【题型】解答题　【知识点】向量　【难度】hard
如图所示，在 $\triangle ABC$ 中，$AB = 1$，$AC = 2$，$\angle BAC = 120^\circ$，$\overrightarrow{BD} = 2\overrightarrow{DA}$，$\overrightarrow{CE} = 2\overrightarrow{EB}$。

(1) 用 $\overrightarrow{AB}$、$\overrightarrow{AC}$ 表示 $\overrightarrow{AE}$；

(2) 若 $\lambda \in (0,1)$，$\overrightarrow{CP} = \lambda \overrightarrow{CB}$，是否存在实数 $\lambda$ 使得 $\overrightarrow{CD} \perp \overrightarrow{AP}$？若存在，求出 $\lambda$ 的值；若不存在，说明理由。

(3) 若 $O$ 是 $\triangle ABC$ 内一点，且满足 $\overrightarrow{OC} + 2\overrightarrow{OB} + m\overrightarrow{OA} = \vec{0}\ (m > 0)$，求 $\overrightarrow{OA} \cdot \overrightarrow{OC} + 2\overrightarrow{OA} \cdot \overrightarrow{OB}$ 的最小值。
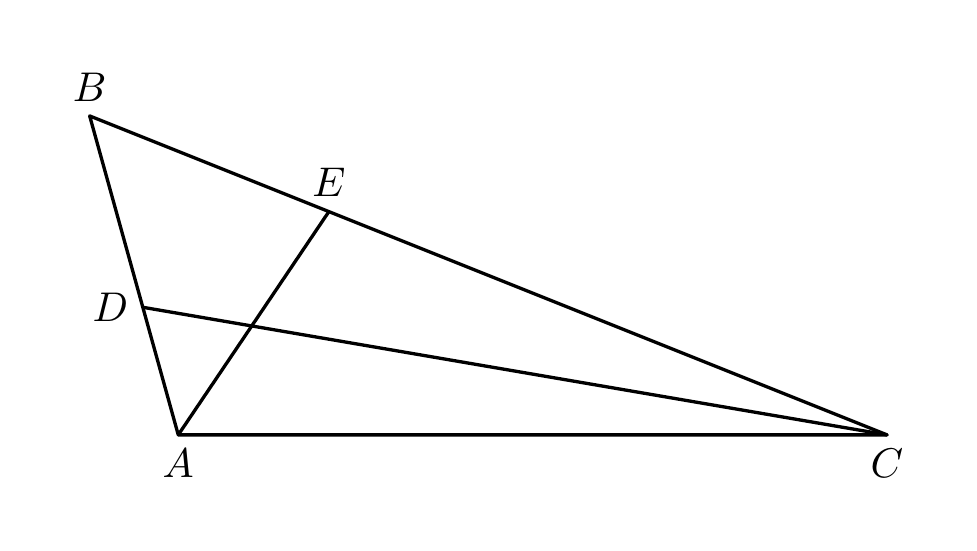
【解答】
【答案】(1) \(\boldsymbol{\overrightarrow{AE} = \frac{2}{3}\overrightarrow{AB} + \frac{1}{3}\overrightarrow{AC}}\)
(2) 存在，\(\boldsymbol{\lambda = \frac{13}{17}}\)
(3) \(\boldsymbol{-\frac{1}{3}}\)

\vspace{1em}

【分析】
(1) 结合条件，根据向量的线性关系，即可求解；
(2) 利用基底 \(\overrightarrow{AB},\overrightarrow{AC}\) 表示向量 \(\overrightarrow{CD}\) 和 \(\overrightarrow{AP}\)，再结合垂直关系的向量运算，即可求解；
(3) 首先由向量的线性运算关系推出点 \(O,A,E\) 三点共线，\(\therefore -m|\overrightarrow{OA}|^2 = 3\overrightarrow{OE} \cdot \overrightarrow{OA} = -3|\overrightarrow{OE}| \cdot |\overrightarrow{OA}|\)，再结合基本不等式求最值，并化简 \(\overrightarrow{OA} \cdot \overrightarrow{OC} + 2\overrightarrow{OA} \cdot \overrightarrow{OB}\)，求最值。

\vspace{1em}

【详解】
(1) \(\overrightarrow{AE} = \overrightarrow{AB} + \overrightarrow{BE} = \overrightarrow{AB} + \frac{1}{3}\overrightarrow{BC} = \overrightarrow{AB} + \frac{1}{3}(\overrightarrow{AC} - \overrightarrow{AB}) = \frac{2}{3}\overrightarrow{AB} + \frac{1}{3}\overrightarrow{AC}\)。

(2) 设 \(\overrightarrow{CP} = \lambda \overrightarrow{CB}\)，
\[
\because \overrightarrow{AP} = \overrightarrow{AC} + \overrightarrow{CP},
\]
\[
\therefore \overrightarrow{AP} = \overrightarrow{AC} + \lambda \overrightarrow{CB} = \overrightarrow{AC} + \lambda(\overrightarrow{AB} - \overrightarrow{AC}) = \lambda \overrightarrow{AB} + (1 - \lambda)\overrightarrow{AC},
\]
\[
\because \overrightarrow{CD} \perp \overrightarrow{AP},\ \therefore \overrightarrow{CD} \cdot \overrightarrow{AP} = 0,
\]
\[
\left(\frac{1}{3}\overrightarrow{AB} - \overrightarrow{AC}\right) \cdot \left[\lambda \overrightarrow{AB} + (1 - \lambda)\overrightarrow{AC}\right] = \frac{1}{3}\lambda \overrightarrow{AB}^2 - (1 - \lambda)\overrightarrow{AC}^2 + \left(\frac{1}{3} - \frac{4}{3}\lambda\right)\overrightarrow{AB} \cdot \overrightarrow{AC}
\]
解得 \(\lambda = \frac{13}{17}\)，
\(\therefore\) 存在点 \(P\)，使得 \(CD \perp AP\)。

(3) \(\because \overrightarrow{AE} = \frac{2}{3}\overrightarrow{AB} + \frac{1}{3}\overrightarrow{AC}\)，
\[
\therefore \overrightarrow{AE}^2 = \frac{4}{9}\overrightarrow{AB}^2 + \frac{1}{9}\overrightarrow{AC}^2 + 2 \times \frac{2}{3} \times \frac{1}{3} \times \overrightarrow{AB} \cdot \overrightarrow{AC} = \frac{4}{9},
\]
\[
\because \overrightarrow{OC} + 2\overrightarrow{OB} + m\overrightarrow{OA} = \vec{0}\ (m \in \mathbb{R}),
\]
\[
\therefore \overrightarrow{OE} + \overrightarrow{EC} + 2(\overrightarrow{OE} + \overrightarrow{EB}) + m\overrightarrow{OA} = \vec{0},
\]
\[
\therefore 3\overrightarrow{OE} + \overrightarrow{EC} + 2\overrightarrow{EB} + m\overrightarrow{OA} = \vec{0},
\]
\[
\therefore 3\overrightarrow{OE} + m\overrightarrow{OA} = \vec{0},\ \therefore m\overrightarrow{OA} = -3\overrightarrow{OE},\ \therefore O,A,E\ \text{三点共线},
\]
\[
\therefore -m|\overrightarrow{OA}|^2 = 3\overrightarrow{OE} \cdot \overrightarrow{OA} = -3|\overrightarrow{OE}| \cdot |\overrightarrow{OA}| \ge -3 \cdot \left(\frac{|\overrightarrow{OE}| + |\overrightarrow{OA}|}{2}\right)^2 = -\frac{1}{3},
\]
当且仅当 \(|\overrightarrow{OE}| = |\overrightarrow{OA}|\) 时，即 \(O\) 为 \(AE\) 中点时等号成立，
而 \(\overrightarrow{OA} \cdot \overrightarrow{OC} + 2\overrightarrow{OA} \cdot \overrightarrow{OB} = \overrightarrow{OA} \cdot (\overrightarrow{OC} + 2\overrightarrow{OB}) = -m\overrightarrow{OA}^2\)，
所以 \(\overrightarrow{OA} \cdot \overrightarrow{OC} + 2\overrightarrow{OA} \cdot \overrightarrow{OB}\) 的最小值为 \(-\frac{1}{3}\)。